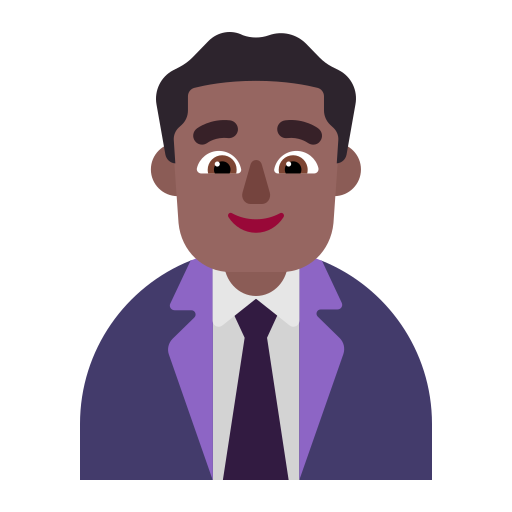
man office worker flat  dark